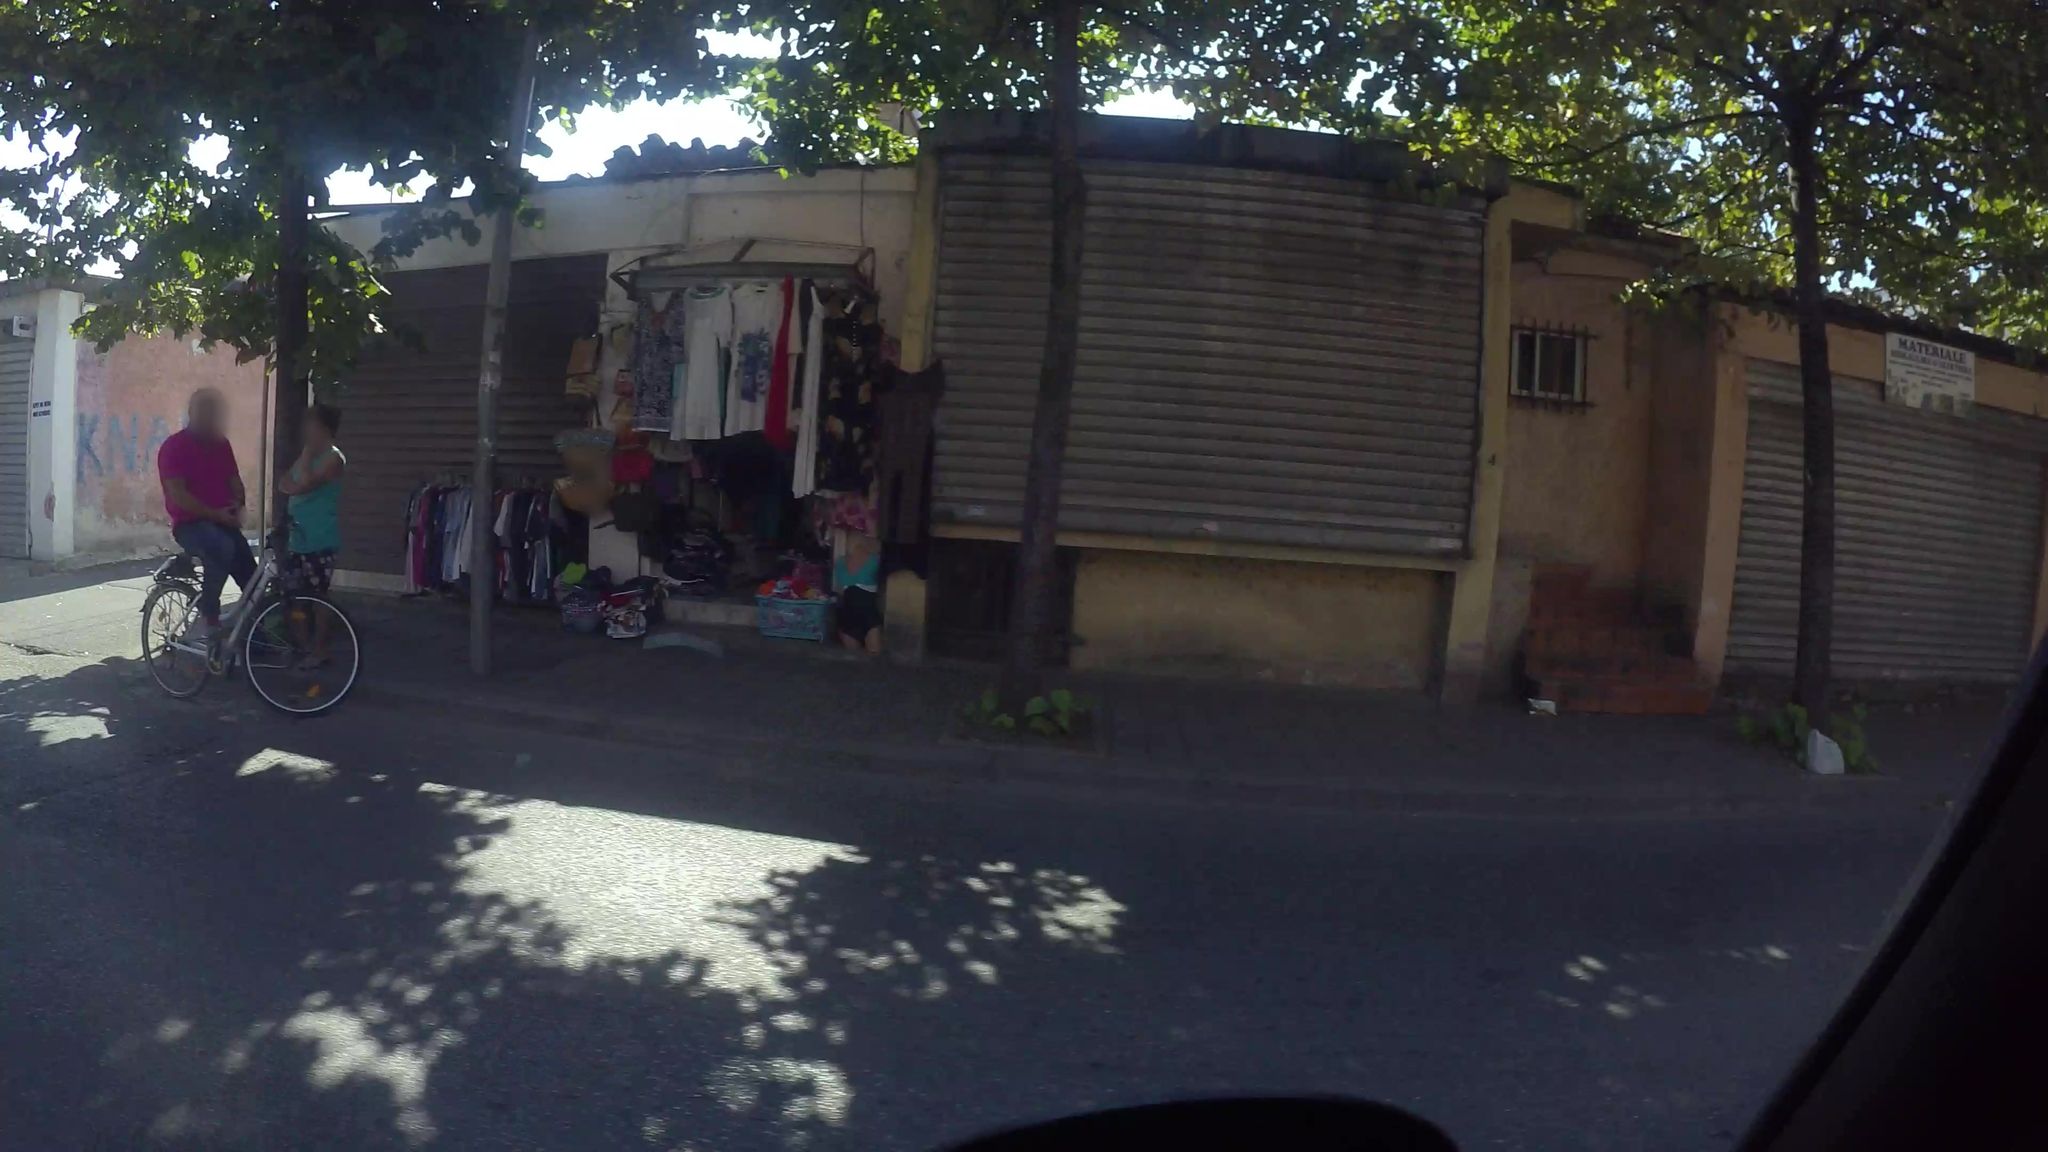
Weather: clear
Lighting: day
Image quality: good
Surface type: driving surface
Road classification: service
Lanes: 2
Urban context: urban centre
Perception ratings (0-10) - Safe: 4.14, Lively: 7.03, Beautiful: 1.85, Boring: 3.67, Depressing: 5.47, Wealthy: 3.66